Question: May i know how can i create this kind of UI, please see the pic posted below.

Is it simple linear layout having some different sized buttons, or different image controls or what exactly is this?. How can i create UI of this sort.?
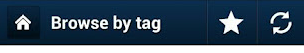
Answer: Try this. Note that this is a copy paste from my own code and there are certain attributes which are posted below this code:
'''
<LinearLayout
android:background="@drawable/nav_bar"
style="@style/TitleBar" >
<LinearLayout
android:layout_width="wrap_content"
android:layout_height="wrap_content"
android:padding="4dp"
android:gravity="center" >
<ImageButton
style="@style/TitleBarAction"
android:layout_margin="2dp"
android:id="@+id/btnStatusUpdate"
android:src="@drawable/ic_tab_compose_selected" >
</ImageButton>
</LinearLayout>
<ImageView style="@style/TitleBarSeparator" />
<TextView
android:id="@+id/actionbarTitle"
android:text="ACTIVITY"
android:textColor="#FFFFFF"
android:textSize="16sp"
android:textStyle="bold"
android:layout_height="fill_parent"
android:layout_width="fill_parent"
android:layout_weight="1"
android:gravity="left|center_horizontal|center"
android:padding="5dp" >
</TextView>
<ImageView style="@style/TitleBarSeparator" />
<LinearLayout
android:layout_width="wrap_content"
android:layout_height="wrap_content"
android:padding="4dp"
android:gravity="center" >
<ImageButton
style="@style/TitleBarAction"
android:layout_margin="2dp"
android:id="@+id/btnStatusUpdate"
android:src="@drawable/ic_tab_compose_selected" >
</ImageButton>
</LinearLayout>
<ImageView style="@style/TitleBarSeparator" />
<LinearLayout
android:layout_width="wrap_content"
android:layout_height="wrap_content"
android:padding="4dp"
android:gravity="center" >
<ImageButton
style="@style/TitleBarAction"
android:layout_margin="2dp"
android:id="@+id/btnUploadPhoto"
android:src="@drawable/ic_tab_camera_selected" >
</ImageButton>
</LinearLayout>
</LinearLayout>
'''
Style elements for the code above. This goes in your 'styles.xml':
'''
<style name="TitleBar">
<item name="android:id">@id/title_container</item>
<item name="android:layout_width">fill_parent</item>
<item name="android:layout_height">45dp</item>
<item name="android:gravity">center</item>
<item name="android:orientation">horizontal</item>
</style>
<style name="TitleBarSeparator">
<item name="android:layout_width">1px</item>
<item name="android:layout_height">fill_parent</item>
<item name="android:background">USE A COLOR OF YOUR CHOICE HERE</item>
</style>
'''